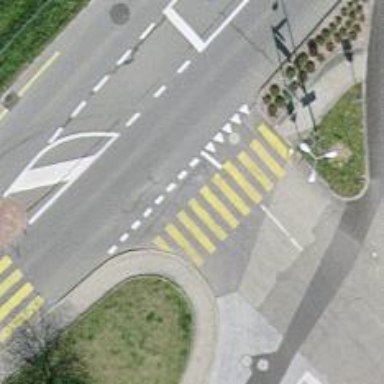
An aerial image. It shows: Uncontrolled zebra crossing with notable zebra markings.